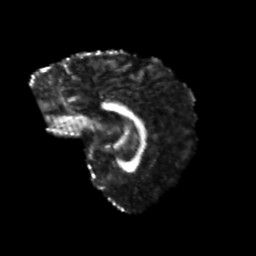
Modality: FA
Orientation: sagittal
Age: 26
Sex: female
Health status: healthy
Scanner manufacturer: philips
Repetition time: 7.391 s
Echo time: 0.08599 s